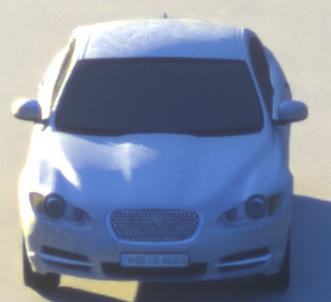
Make: Jaguar
Model: XF 3.0 V6
Detailed model: XF (X250) Limousine
Model produced from: 2010/02
Model produced until: 2010/10
Doors: 4
Color: white
Road condition: dry road
Daytime: sunrise or sunset
Contrast: medium contrast